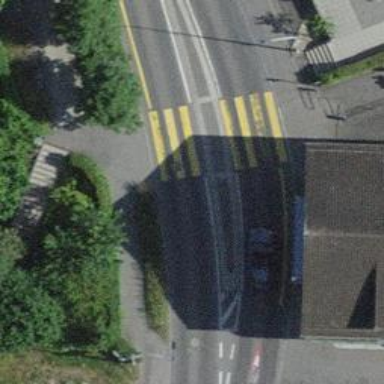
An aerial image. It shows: Pedestrian crossing with zebra markings on the footway.